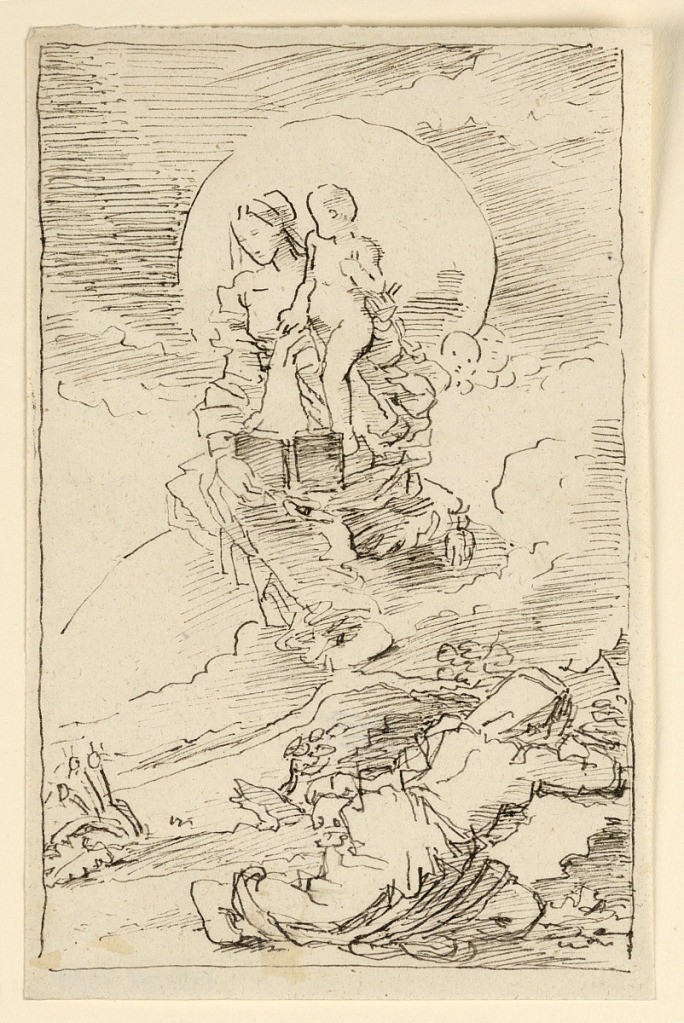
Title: The Hermit and the Virgin
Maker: Fortunato Duranti, Italian, 1787 - 1863
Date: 1820–1850
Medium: Bistre pen and ink on paper
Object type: Drawing
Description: The hermit is in the foreground, kneeling, facing right. The Virgin and the Child appear above on a cloud, silhouetted against the full moon. Enclosed in a framing line.